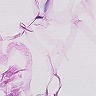
Metastatic tissue present: no